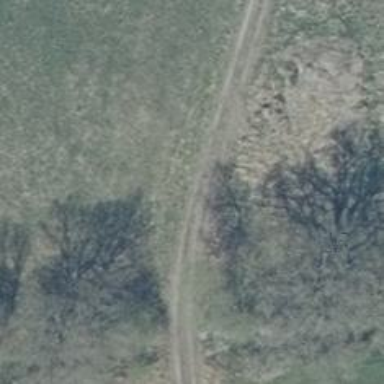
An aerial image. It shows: Gravel track with Grade 3 quality.